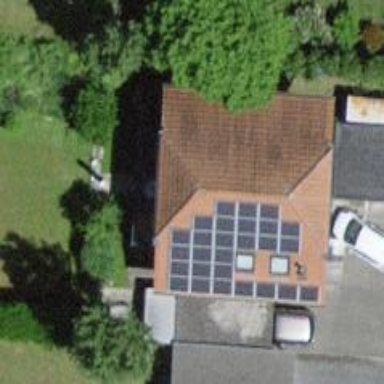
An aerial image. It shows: Solar power generator using photovoltaic panels.